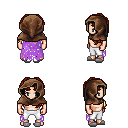
a pixel art fantasy rpg character, male body template, human, light skin, maroon tattered cape, white pants, brunette princess hairstyle, cloth hood, white slippers, four views (front, back, left, right), 2x2 character sprite sheet, small pixel art, hard edges, no anti-aliasing